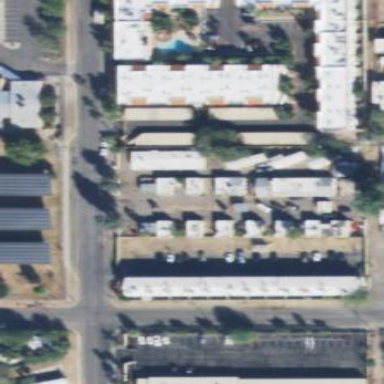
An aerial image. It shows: Residential area known as trailer park.